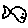
Label: fish